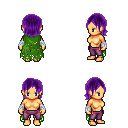
a pixel art fantasy rpg character, female body template, human, tanned skin, green tattered cape, magenta pants, purple long bangs hairstyle, white cloth bandages, four views (front, back, left, right), 2x2 character sprite sheet, small pixel art, hard edges, no anti-aliasing